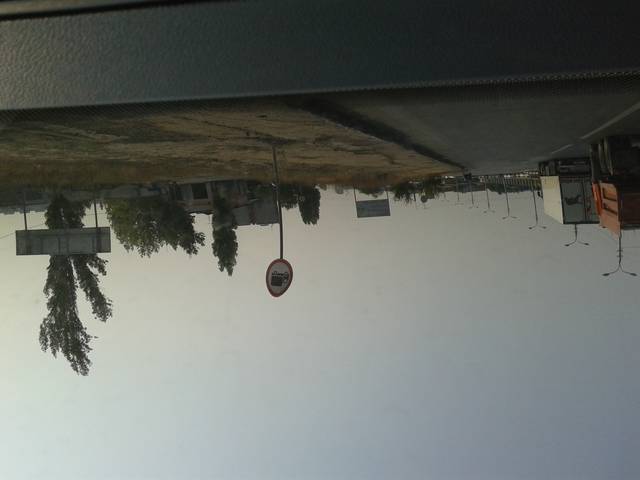
Region: Russia
Coordinates: 48.749, 44.469